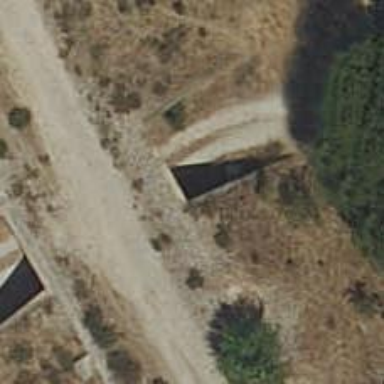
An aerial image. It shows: Tunnel along track.